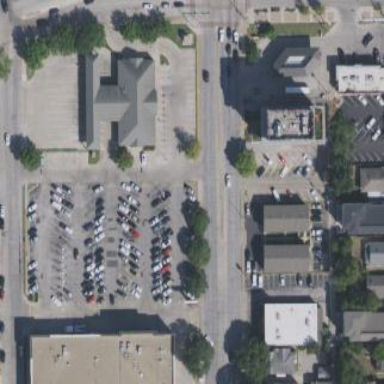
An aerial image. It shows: Retail area.